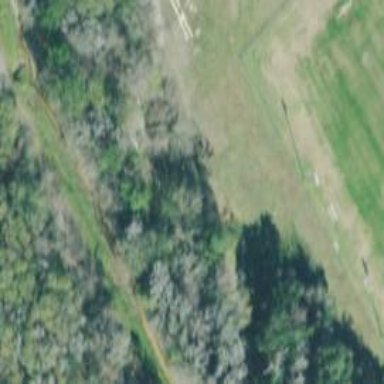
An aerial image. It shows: Disc golf course for leisure activity.